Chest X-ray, PA view. Patient: 34 years old, sex M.
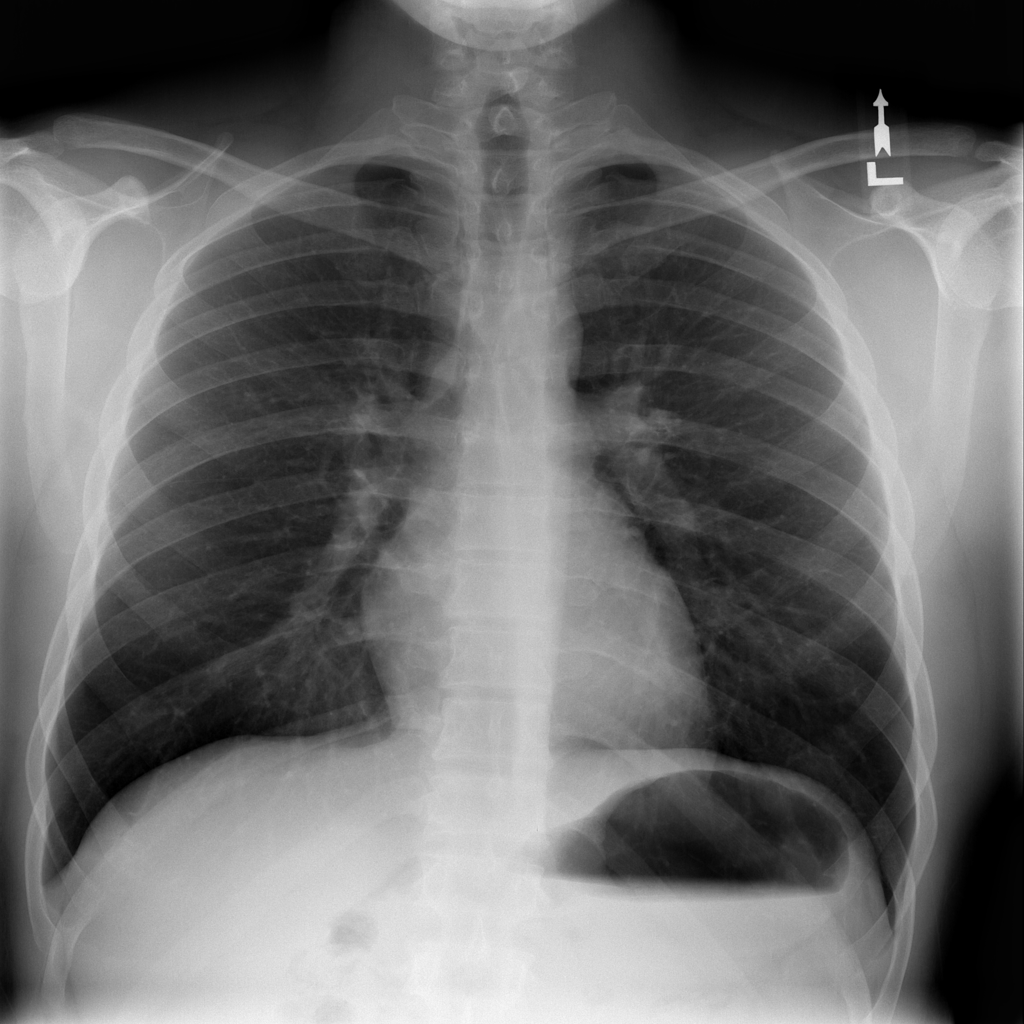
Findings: No Finding